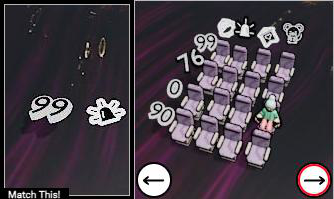
Task: seats
Answer: no